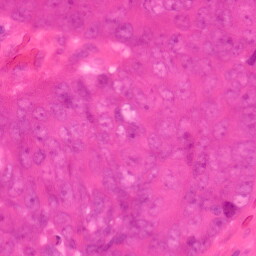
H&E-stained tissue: Colon